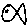
Label: fish